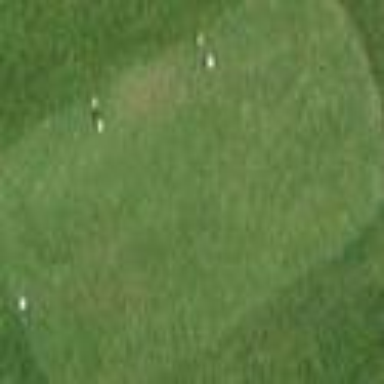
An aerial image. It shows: Golf tee.